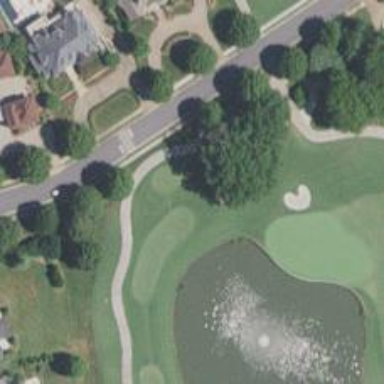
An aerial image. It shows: Service road designated as golf cart path.